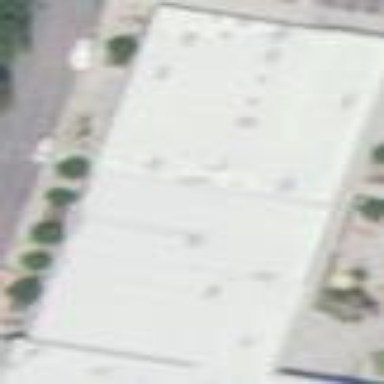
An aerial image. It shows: Retail building.